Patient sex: F
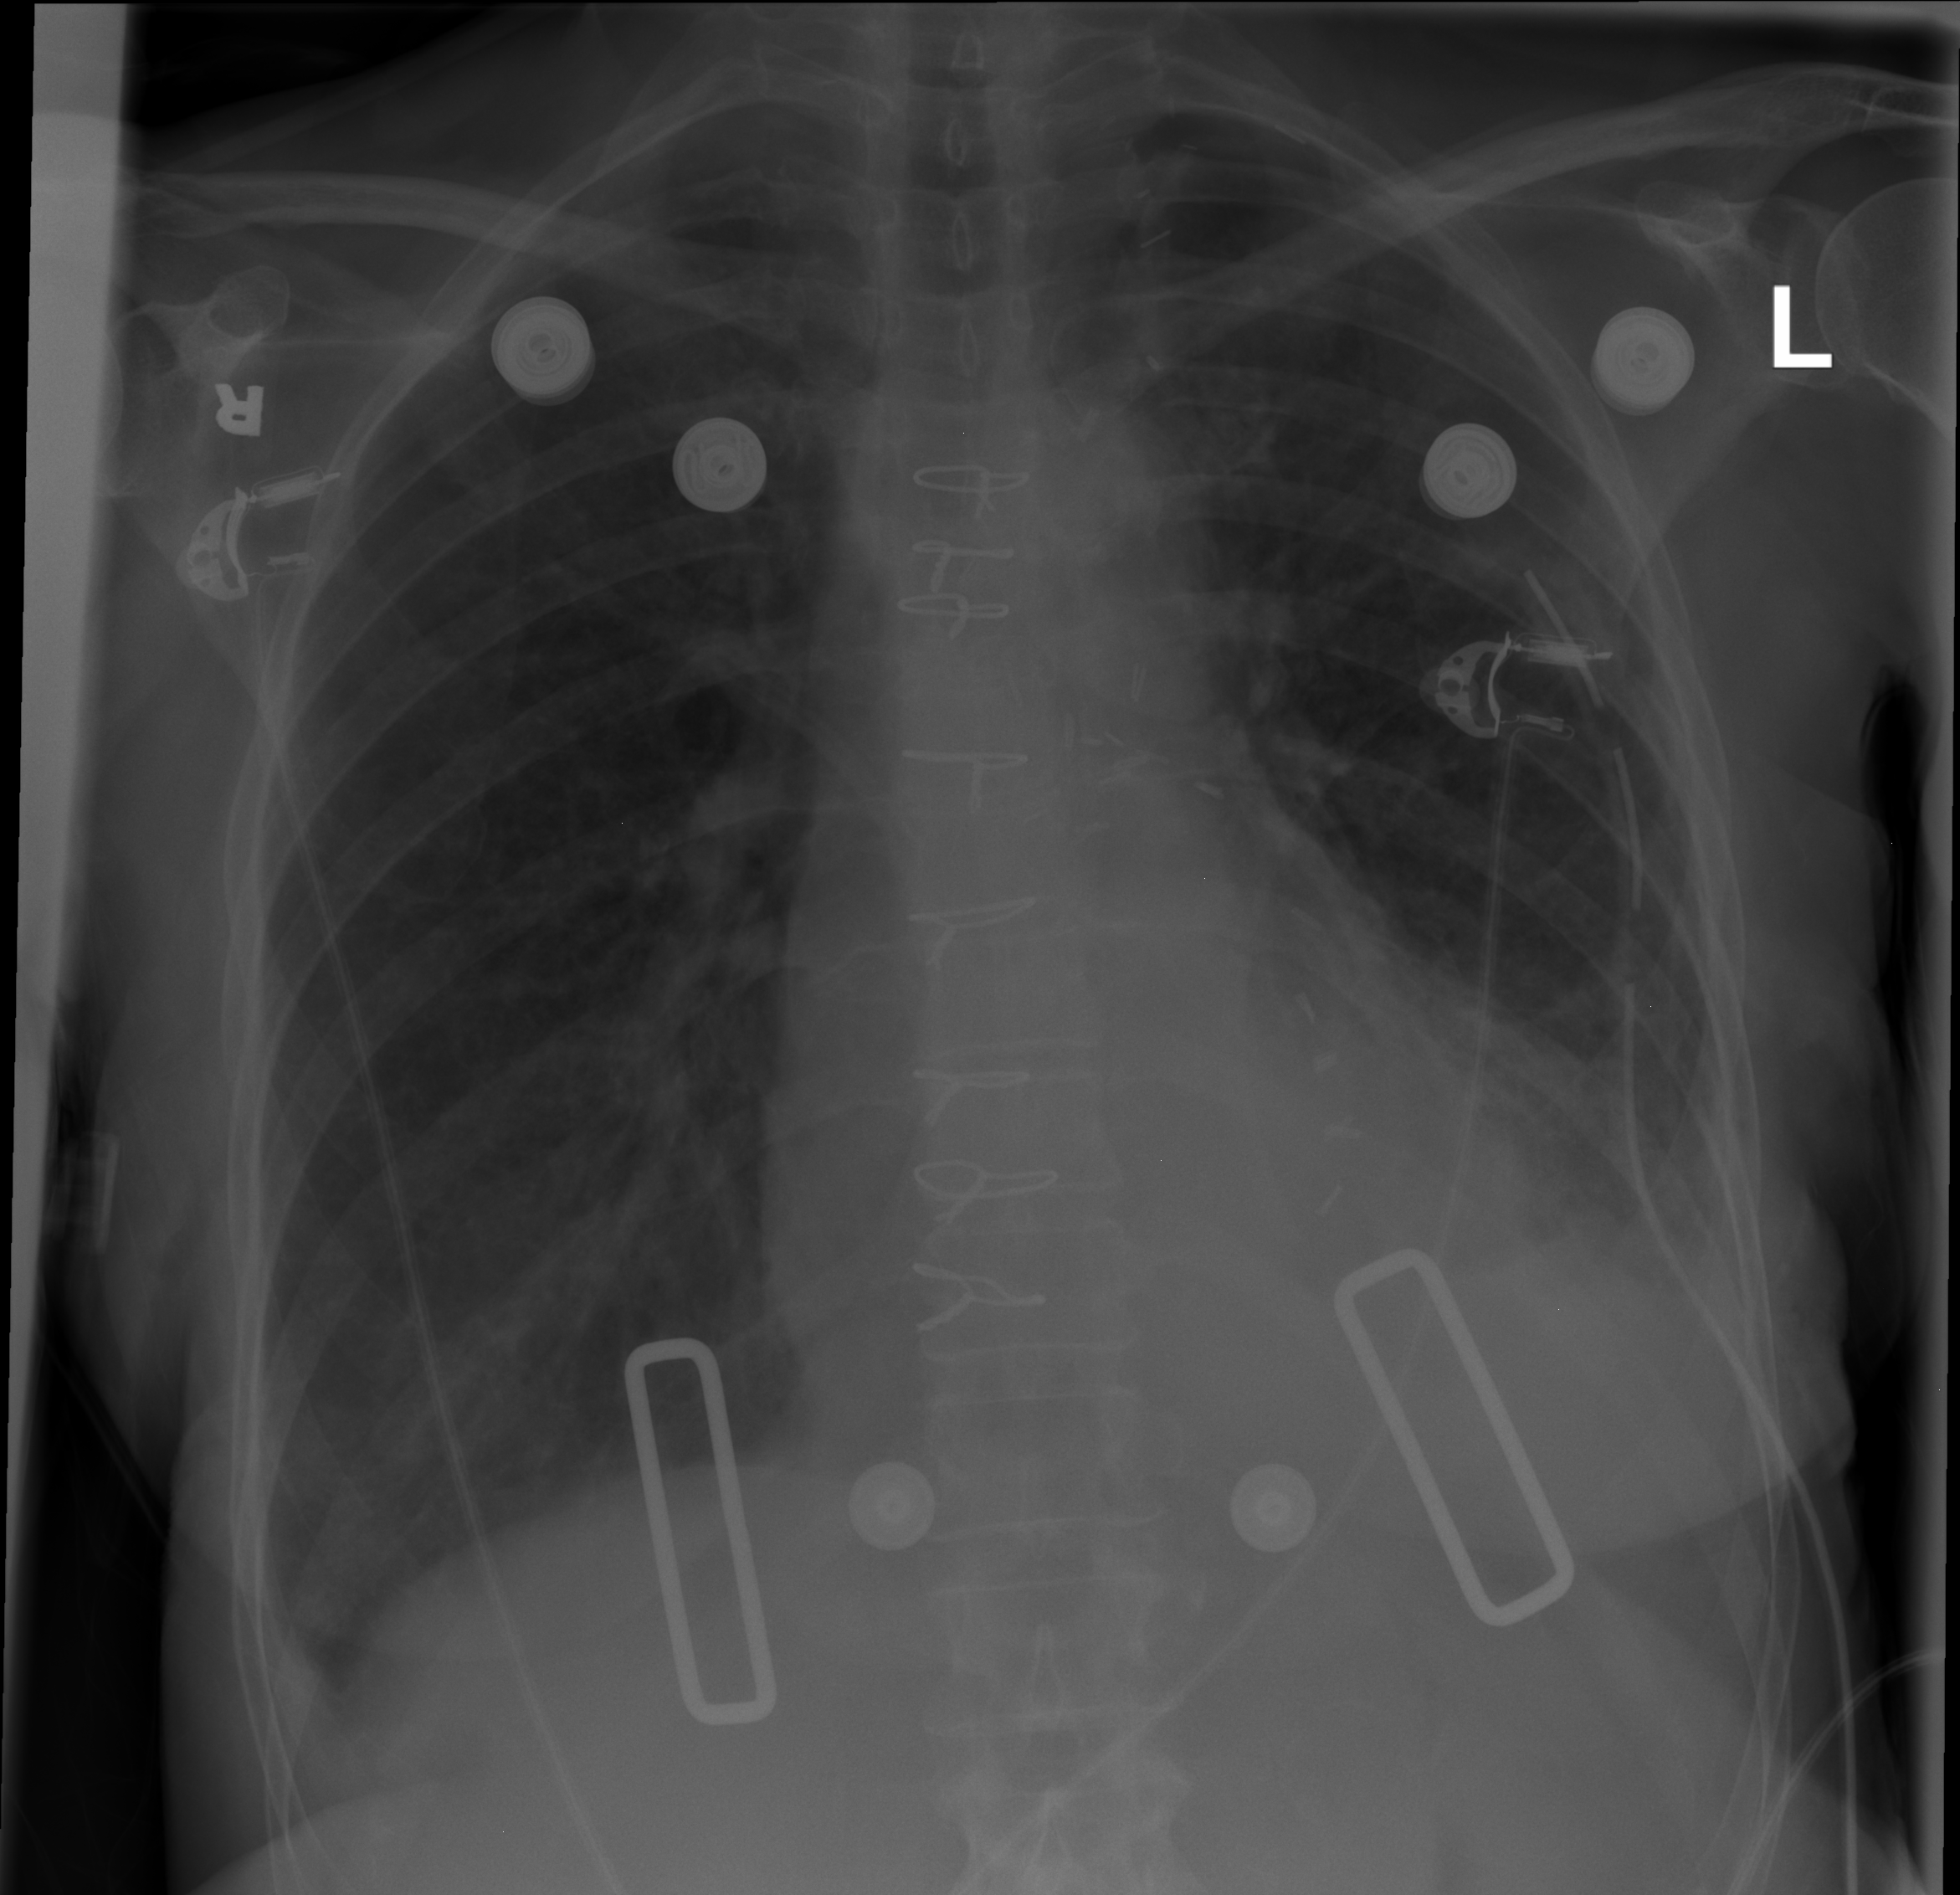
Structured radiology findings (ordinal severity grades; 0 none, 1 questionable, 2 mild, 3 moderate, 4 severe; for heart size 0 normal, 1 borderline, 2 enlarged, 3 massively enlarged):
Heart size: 2
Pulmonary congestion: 0
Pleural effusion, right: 2
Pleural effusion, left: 1
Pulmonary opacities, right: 0
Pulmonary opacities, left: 0
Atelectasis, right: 2
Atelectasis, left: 2